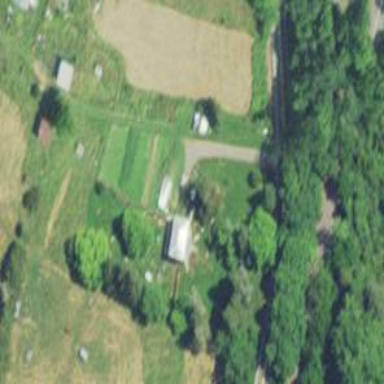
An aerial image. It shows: Historic house.